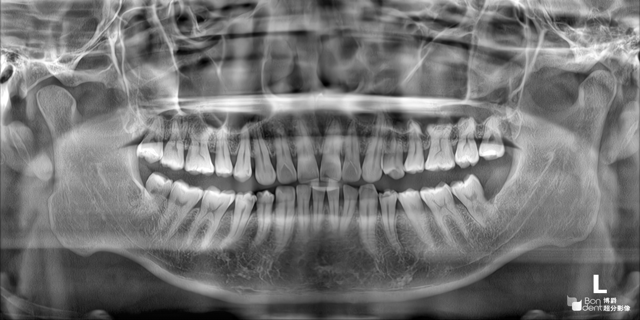
adult